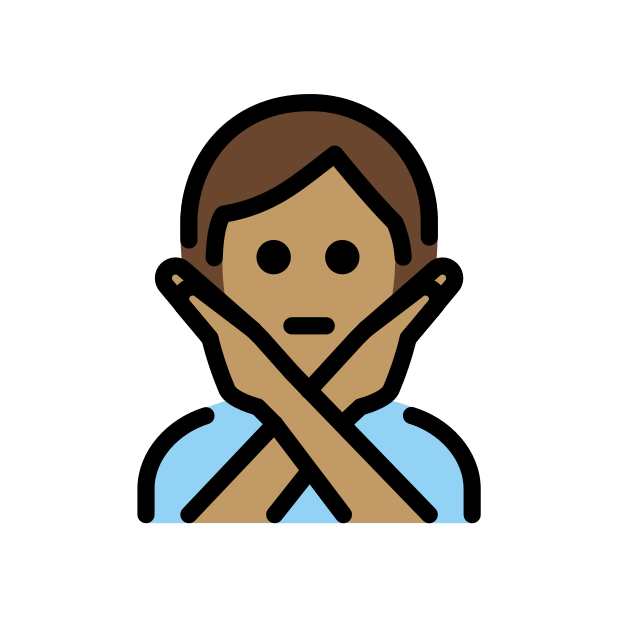
person gesturing NO: medium skin tone